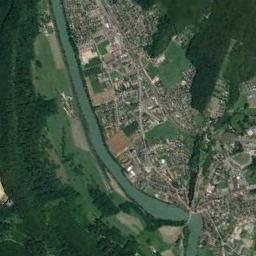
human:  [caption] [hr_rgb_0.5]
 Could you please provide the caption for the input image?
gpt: The river is surrounded by trees .

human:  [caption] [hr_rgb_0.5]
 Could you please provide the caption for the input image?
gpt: The green river is between a residential area and a forest .

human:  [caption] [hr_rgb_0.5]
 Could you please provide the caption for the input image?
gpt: The river goes through houses and trees .

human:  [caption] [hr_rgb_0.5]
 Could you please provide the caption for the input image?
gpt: A curved light green river with green forests and bustling cities on both sides of the bank, With green and tan mixed fields .

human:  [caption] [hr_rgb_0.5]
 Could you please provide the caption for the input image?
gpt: There are many buildings and some green forests near the green river .